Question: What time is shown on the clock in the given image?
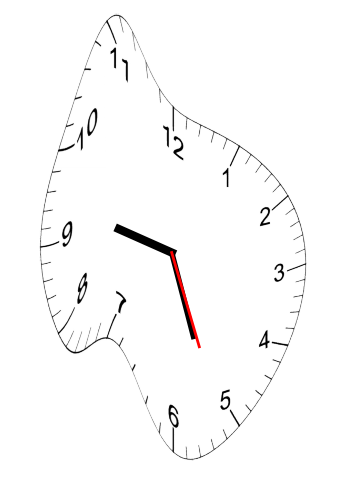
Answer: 09:26:26